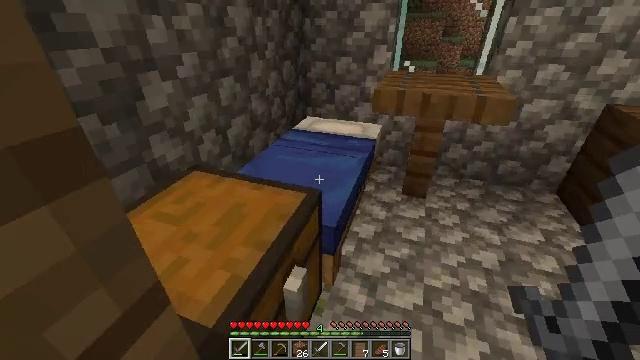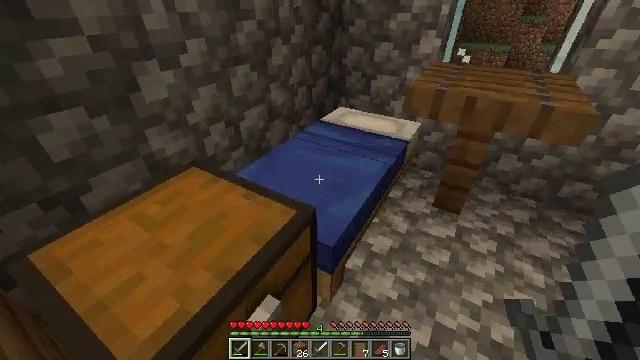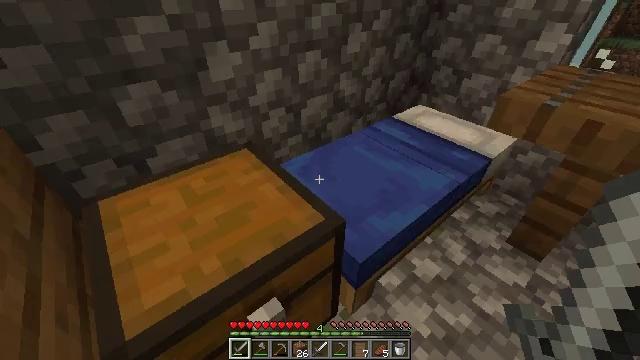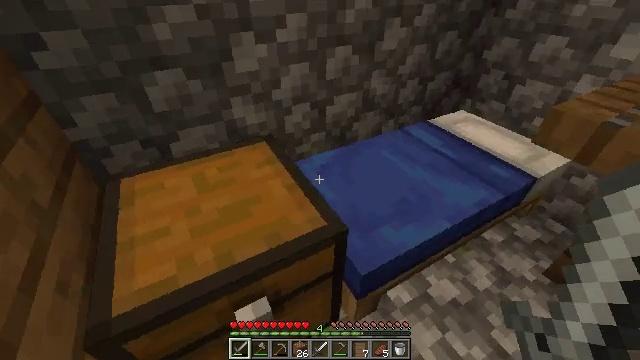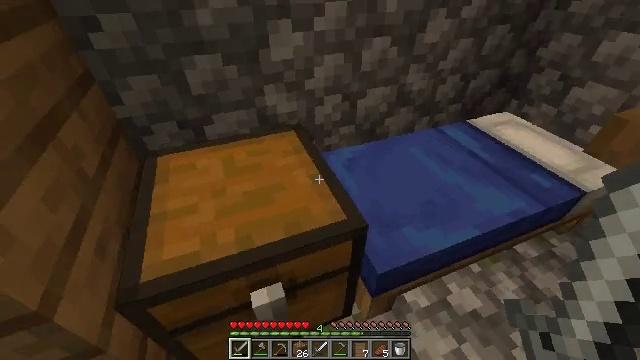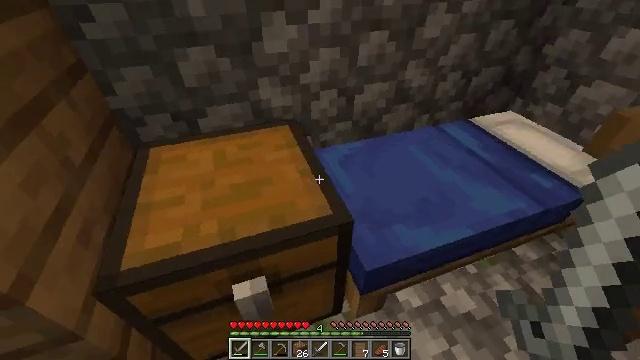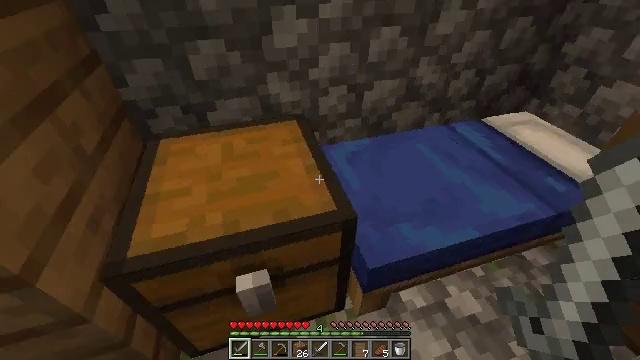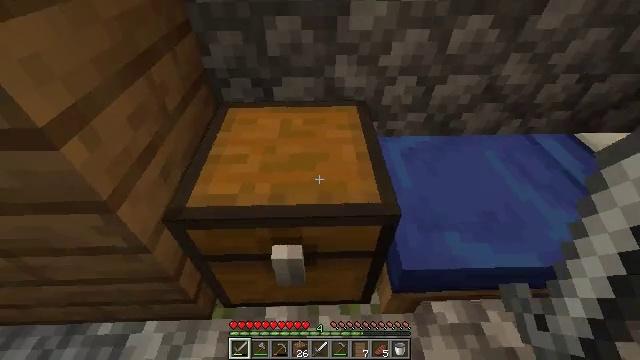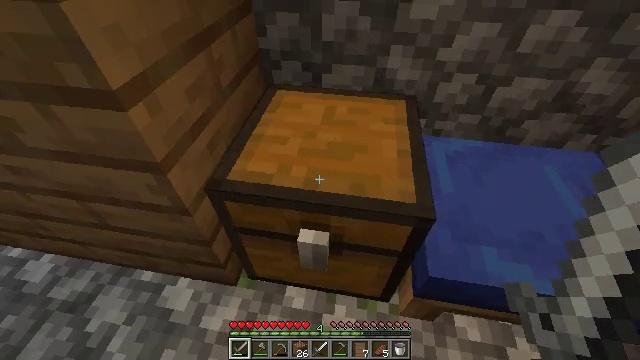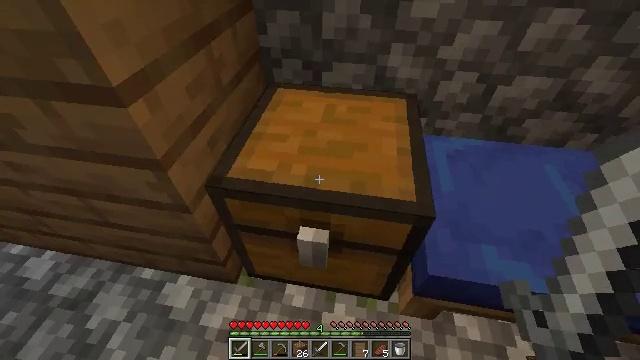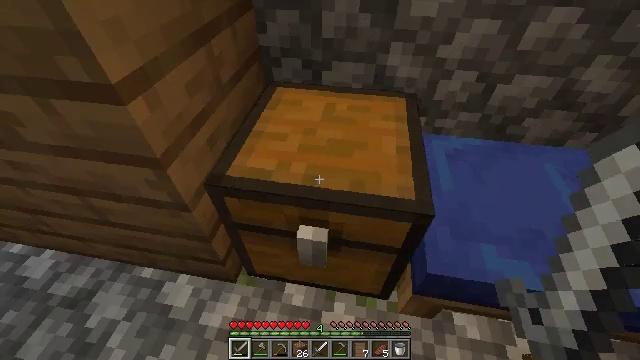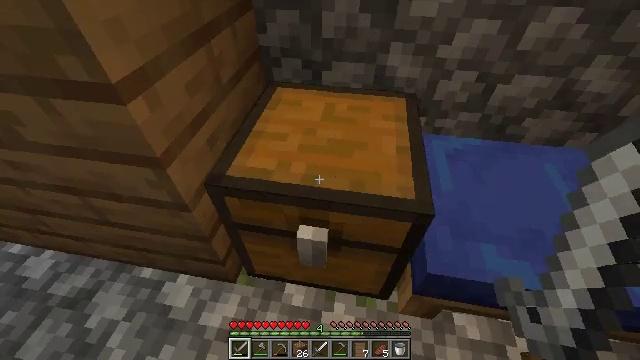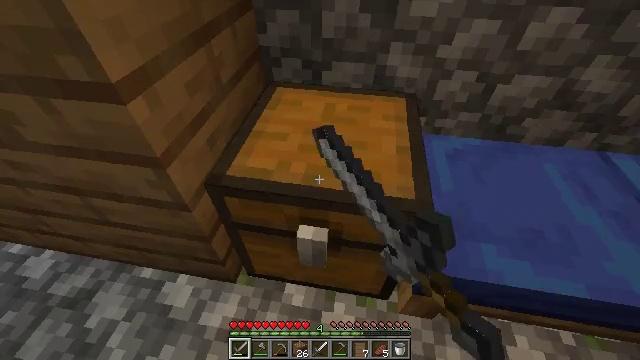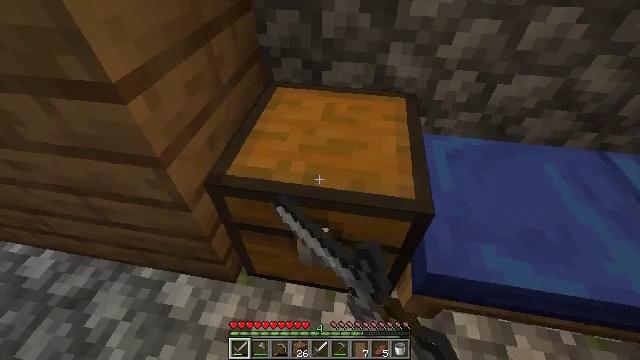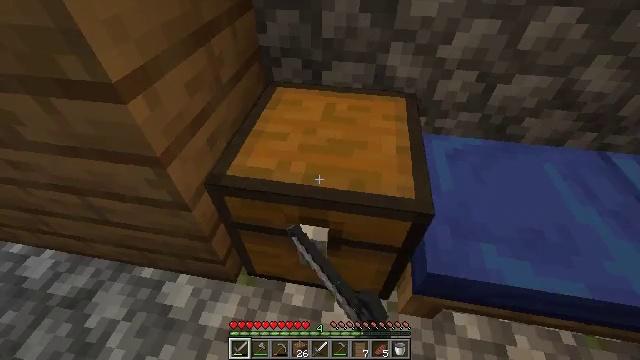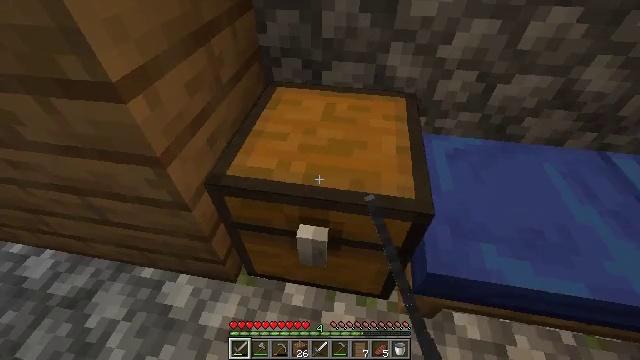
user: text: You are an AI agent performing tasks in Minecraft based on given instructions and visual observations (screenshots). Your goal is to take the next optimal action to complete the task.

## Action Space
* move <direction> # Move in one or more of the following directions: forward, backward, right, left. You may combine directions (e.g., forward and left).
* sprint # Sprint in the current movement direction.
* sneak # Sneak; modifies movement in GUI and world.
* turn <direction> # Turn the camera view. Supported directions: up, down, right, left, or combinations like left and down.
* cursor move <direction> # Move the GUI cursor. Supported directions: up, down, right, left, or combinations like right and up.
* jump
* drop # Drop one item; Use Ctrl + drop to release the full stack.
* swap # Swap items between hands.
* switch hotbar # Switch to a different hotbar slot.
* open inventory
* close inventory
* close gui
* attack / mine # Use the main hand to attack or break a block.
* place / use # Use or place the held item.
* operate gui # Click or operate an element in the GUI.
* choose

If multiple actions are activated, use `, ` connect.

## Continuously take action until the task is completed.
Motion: motion action
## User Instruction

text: Break the spruce door to remove it.
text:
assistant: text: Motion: move forward and move right, turn left and down
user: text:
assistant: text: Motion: move forward and move right, turn left and down
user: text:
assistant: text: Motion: turn left and down
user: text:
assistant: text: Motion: turn left and down
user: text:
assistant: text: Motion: turn left
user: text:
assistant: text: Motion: turn left
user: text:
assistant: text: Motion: turn left and down
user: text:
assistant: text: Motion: turn left and down
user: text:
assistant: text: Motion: no_op
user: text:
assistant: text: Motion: no_op
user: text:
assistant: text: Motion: use / place
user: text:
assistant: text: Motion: use / place
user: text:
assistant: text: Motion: use / place
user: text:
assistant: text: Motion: no_op
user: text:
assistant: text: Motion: no_op
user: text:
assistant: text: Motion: open gui
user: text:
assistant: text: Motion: no_op
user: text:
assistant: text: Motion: no_op
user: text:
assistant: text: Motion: no_op
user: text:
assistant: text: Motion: no_op
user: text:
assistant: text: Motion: no_op
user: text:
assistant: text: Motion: no_op
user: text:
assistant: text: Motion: no_op
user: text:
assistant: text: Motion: no_op
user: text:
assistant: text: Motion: no_op
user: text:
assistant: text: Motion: cursor move up
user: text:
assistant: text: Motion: cursor move up
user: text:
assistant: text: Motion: no_op
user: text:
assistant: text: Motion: no_op
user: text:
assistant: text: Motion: no_op